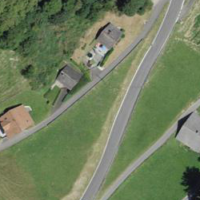
EUNIS habitat code: 55
Species observed at this site:
Sambucus racemosa